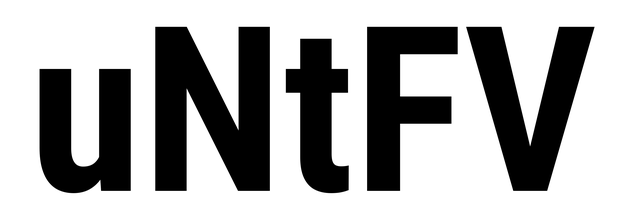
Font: Roboto_Condensed_Bold